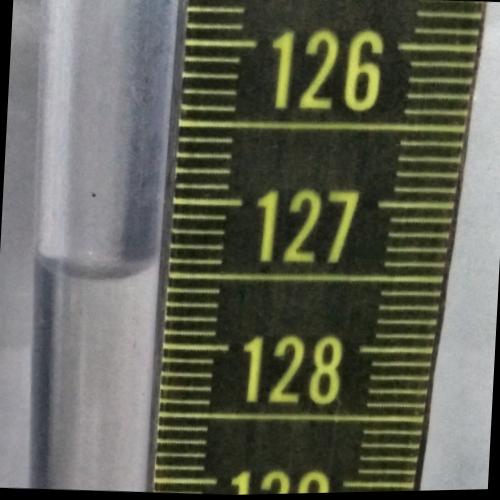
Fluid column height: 127.5 cm